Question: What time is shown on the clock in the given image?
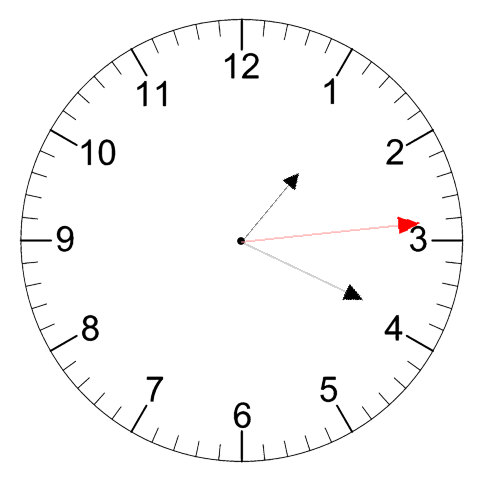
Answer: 01:19:14